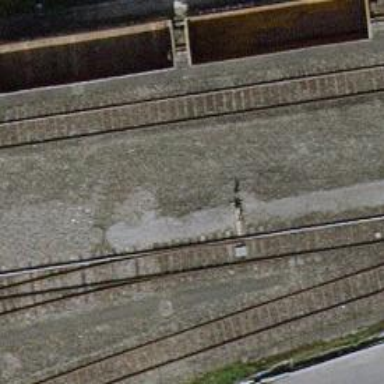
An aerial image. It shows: Railway switch.